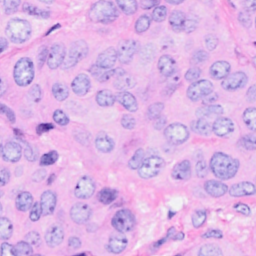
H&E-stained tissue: Breast